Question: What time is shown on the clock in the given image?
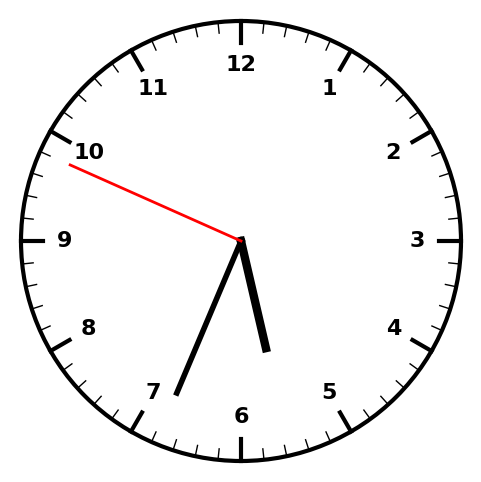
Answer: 05:33:49